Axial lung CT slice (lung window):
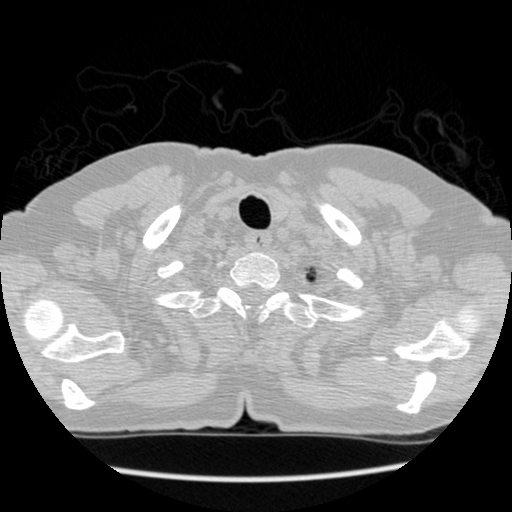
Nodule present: no